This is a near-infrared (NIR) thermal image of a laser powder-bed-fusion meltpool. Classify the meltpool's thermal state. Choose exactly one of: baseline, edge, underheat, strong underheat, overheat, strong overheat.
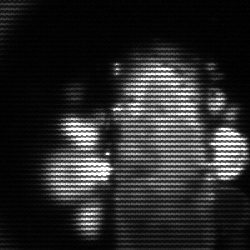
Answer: strong underheat